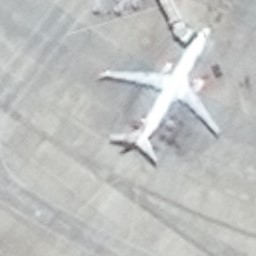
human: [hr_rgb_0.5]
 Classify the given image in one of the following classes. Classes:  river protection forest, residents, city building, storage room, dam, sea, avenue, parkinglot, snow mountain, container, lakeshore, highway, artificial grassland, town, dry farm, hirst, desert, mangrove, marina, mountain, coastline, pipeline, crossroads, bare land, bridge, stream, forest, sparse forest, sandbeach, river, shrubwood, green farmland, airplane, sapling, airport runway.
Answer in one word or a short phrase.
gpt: airplane